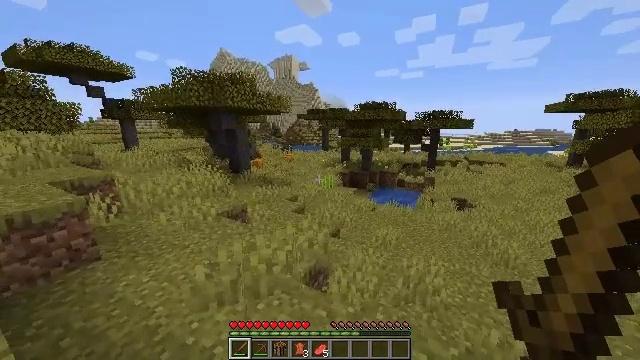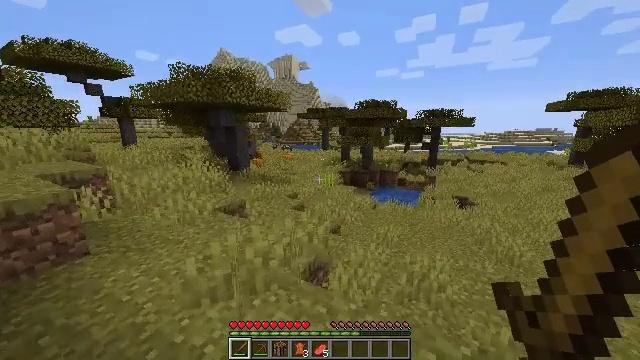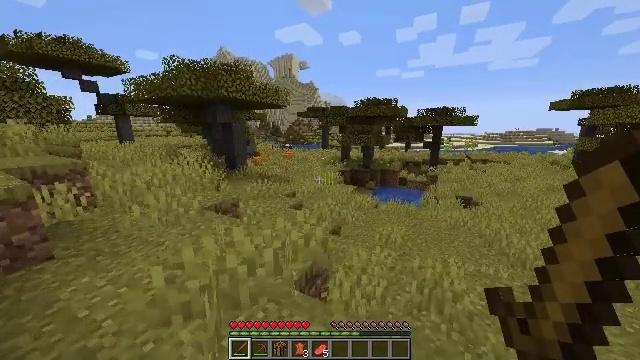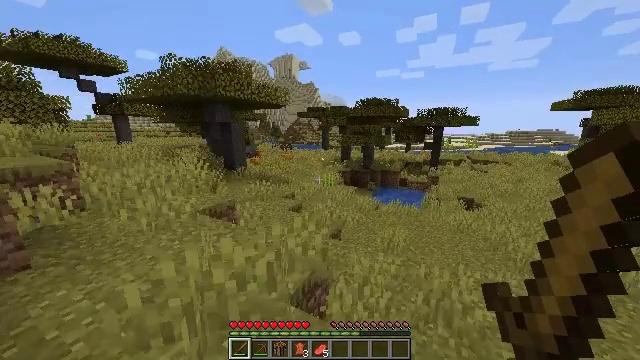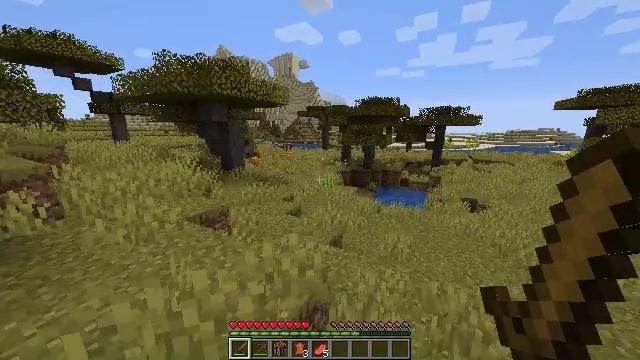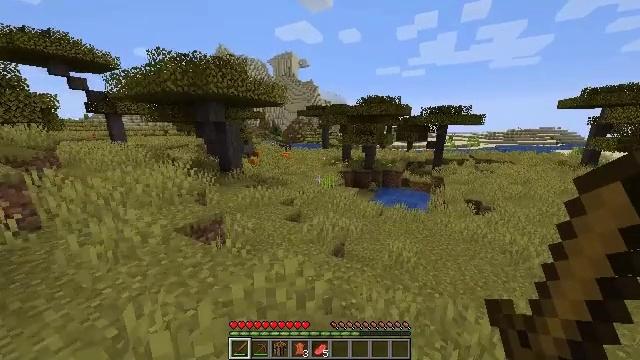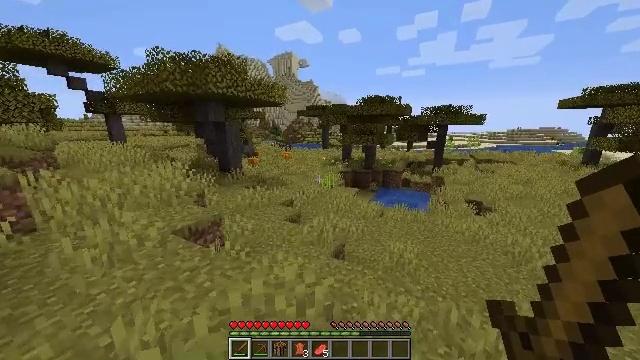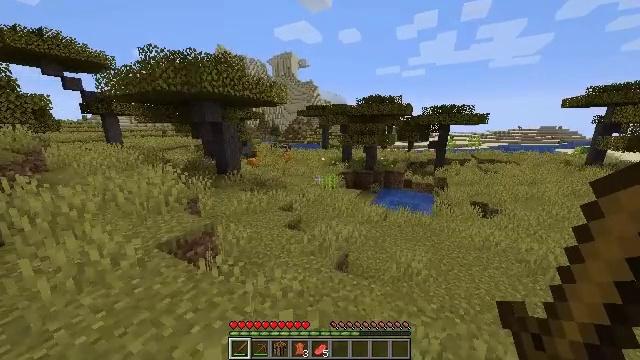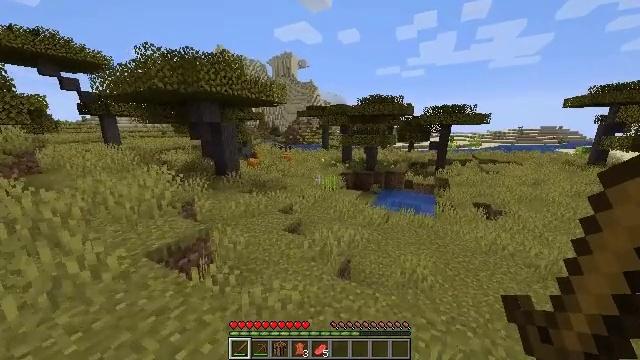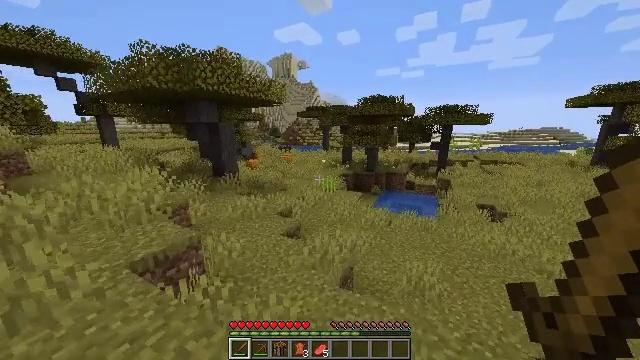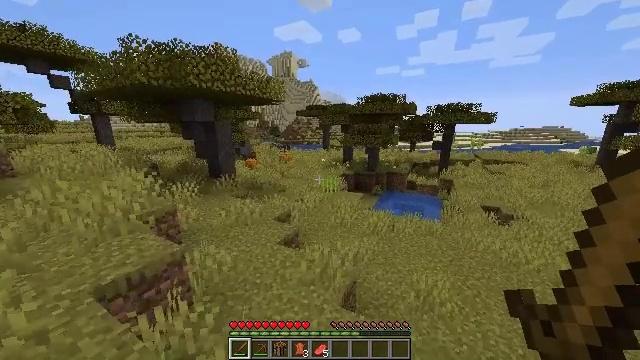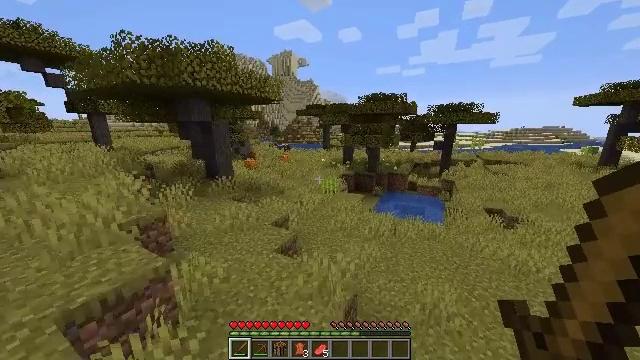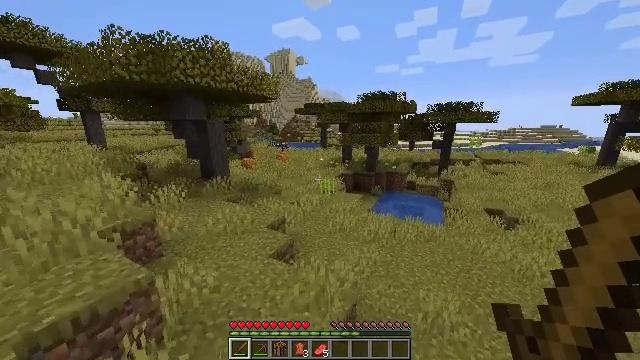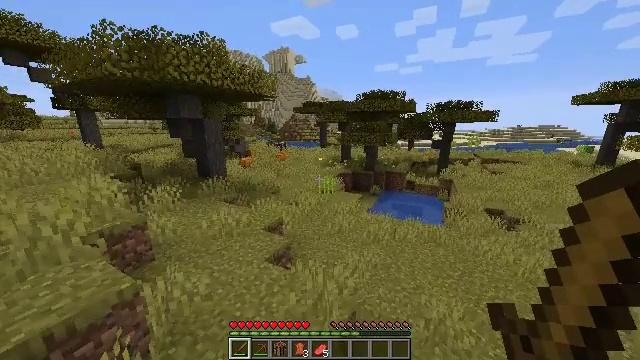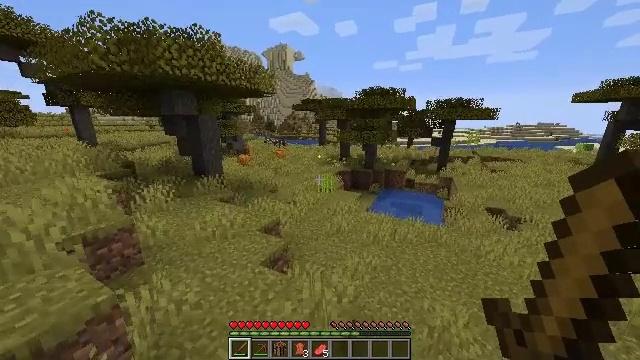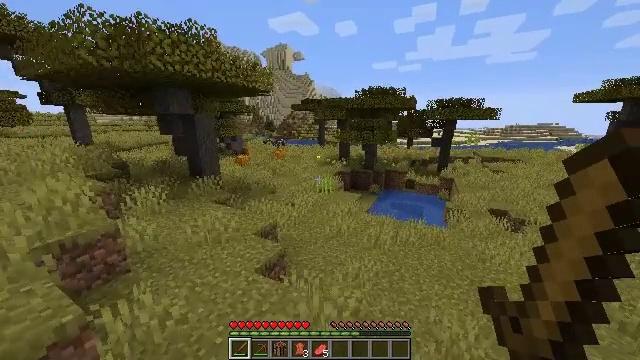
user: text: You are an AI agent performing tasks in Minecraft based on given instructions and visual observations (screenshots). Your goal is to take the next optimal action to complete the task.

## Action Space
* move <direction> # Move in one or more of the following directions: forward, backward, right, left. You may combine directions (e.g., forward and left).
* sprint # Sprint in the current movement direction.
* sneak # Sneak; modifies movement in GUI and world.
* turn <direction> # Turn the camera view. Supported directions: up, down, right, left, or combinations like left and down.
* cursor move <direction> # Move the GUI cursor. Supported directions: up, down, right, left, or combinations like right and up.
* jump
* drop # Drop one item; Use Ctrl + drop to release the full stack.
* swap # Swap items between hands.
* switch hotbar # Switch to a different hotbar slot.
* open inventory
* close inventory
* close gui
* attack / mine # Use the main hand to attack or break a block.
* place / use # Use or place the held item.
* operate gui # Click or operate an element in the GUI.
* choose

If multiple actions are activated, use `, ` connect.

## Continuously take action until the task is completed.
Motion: motion action
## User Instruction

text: Mine the sugar cane near rivers.
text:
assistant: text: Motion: move forward, sprint
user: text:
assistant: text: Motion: move forward, sprint
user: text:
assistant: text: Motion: move forward, sprint
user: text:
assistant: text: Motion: move forward, sprint
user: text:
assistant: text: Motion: move forward, sprint
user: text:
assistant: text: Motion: move forward, sprint
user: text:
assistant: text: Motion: move forward, sprint
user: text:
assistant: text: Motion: move forward, sprint
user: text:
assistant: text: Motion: move forward, sprint
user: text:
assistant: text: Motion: move forward, sprint
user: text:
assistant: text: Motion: move forward, sprint
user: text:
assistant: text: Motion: move forward, sprint
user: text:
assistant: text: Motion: move forward, sprint
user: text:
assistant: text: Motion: move forward, sprint
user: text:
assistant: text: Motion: move forward, sprint
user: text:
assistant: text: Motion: move forward, sprint
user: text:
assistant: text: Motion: move forward, sprint
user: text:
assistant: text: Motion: move forward, sprint
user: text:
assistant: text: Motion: move forward, sprint
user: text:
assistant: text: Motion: move forward, sprint, turn right and down
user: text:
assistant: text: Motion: move forward, sprint, turn right
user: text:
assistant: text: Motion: move forward, sprint, turn right
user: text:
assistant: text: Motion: move forward, sprint
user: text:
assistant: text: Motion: move forward, sprint
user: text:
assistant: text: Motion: move forward, sprint
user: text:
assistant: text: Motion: move forward, sprint
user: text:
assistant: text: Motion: move forward, sprint
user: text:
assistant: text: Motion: move forward, sprint
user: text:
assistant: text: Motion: move forward, sprint
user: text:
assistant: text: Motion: move forward, sprint